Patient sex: M
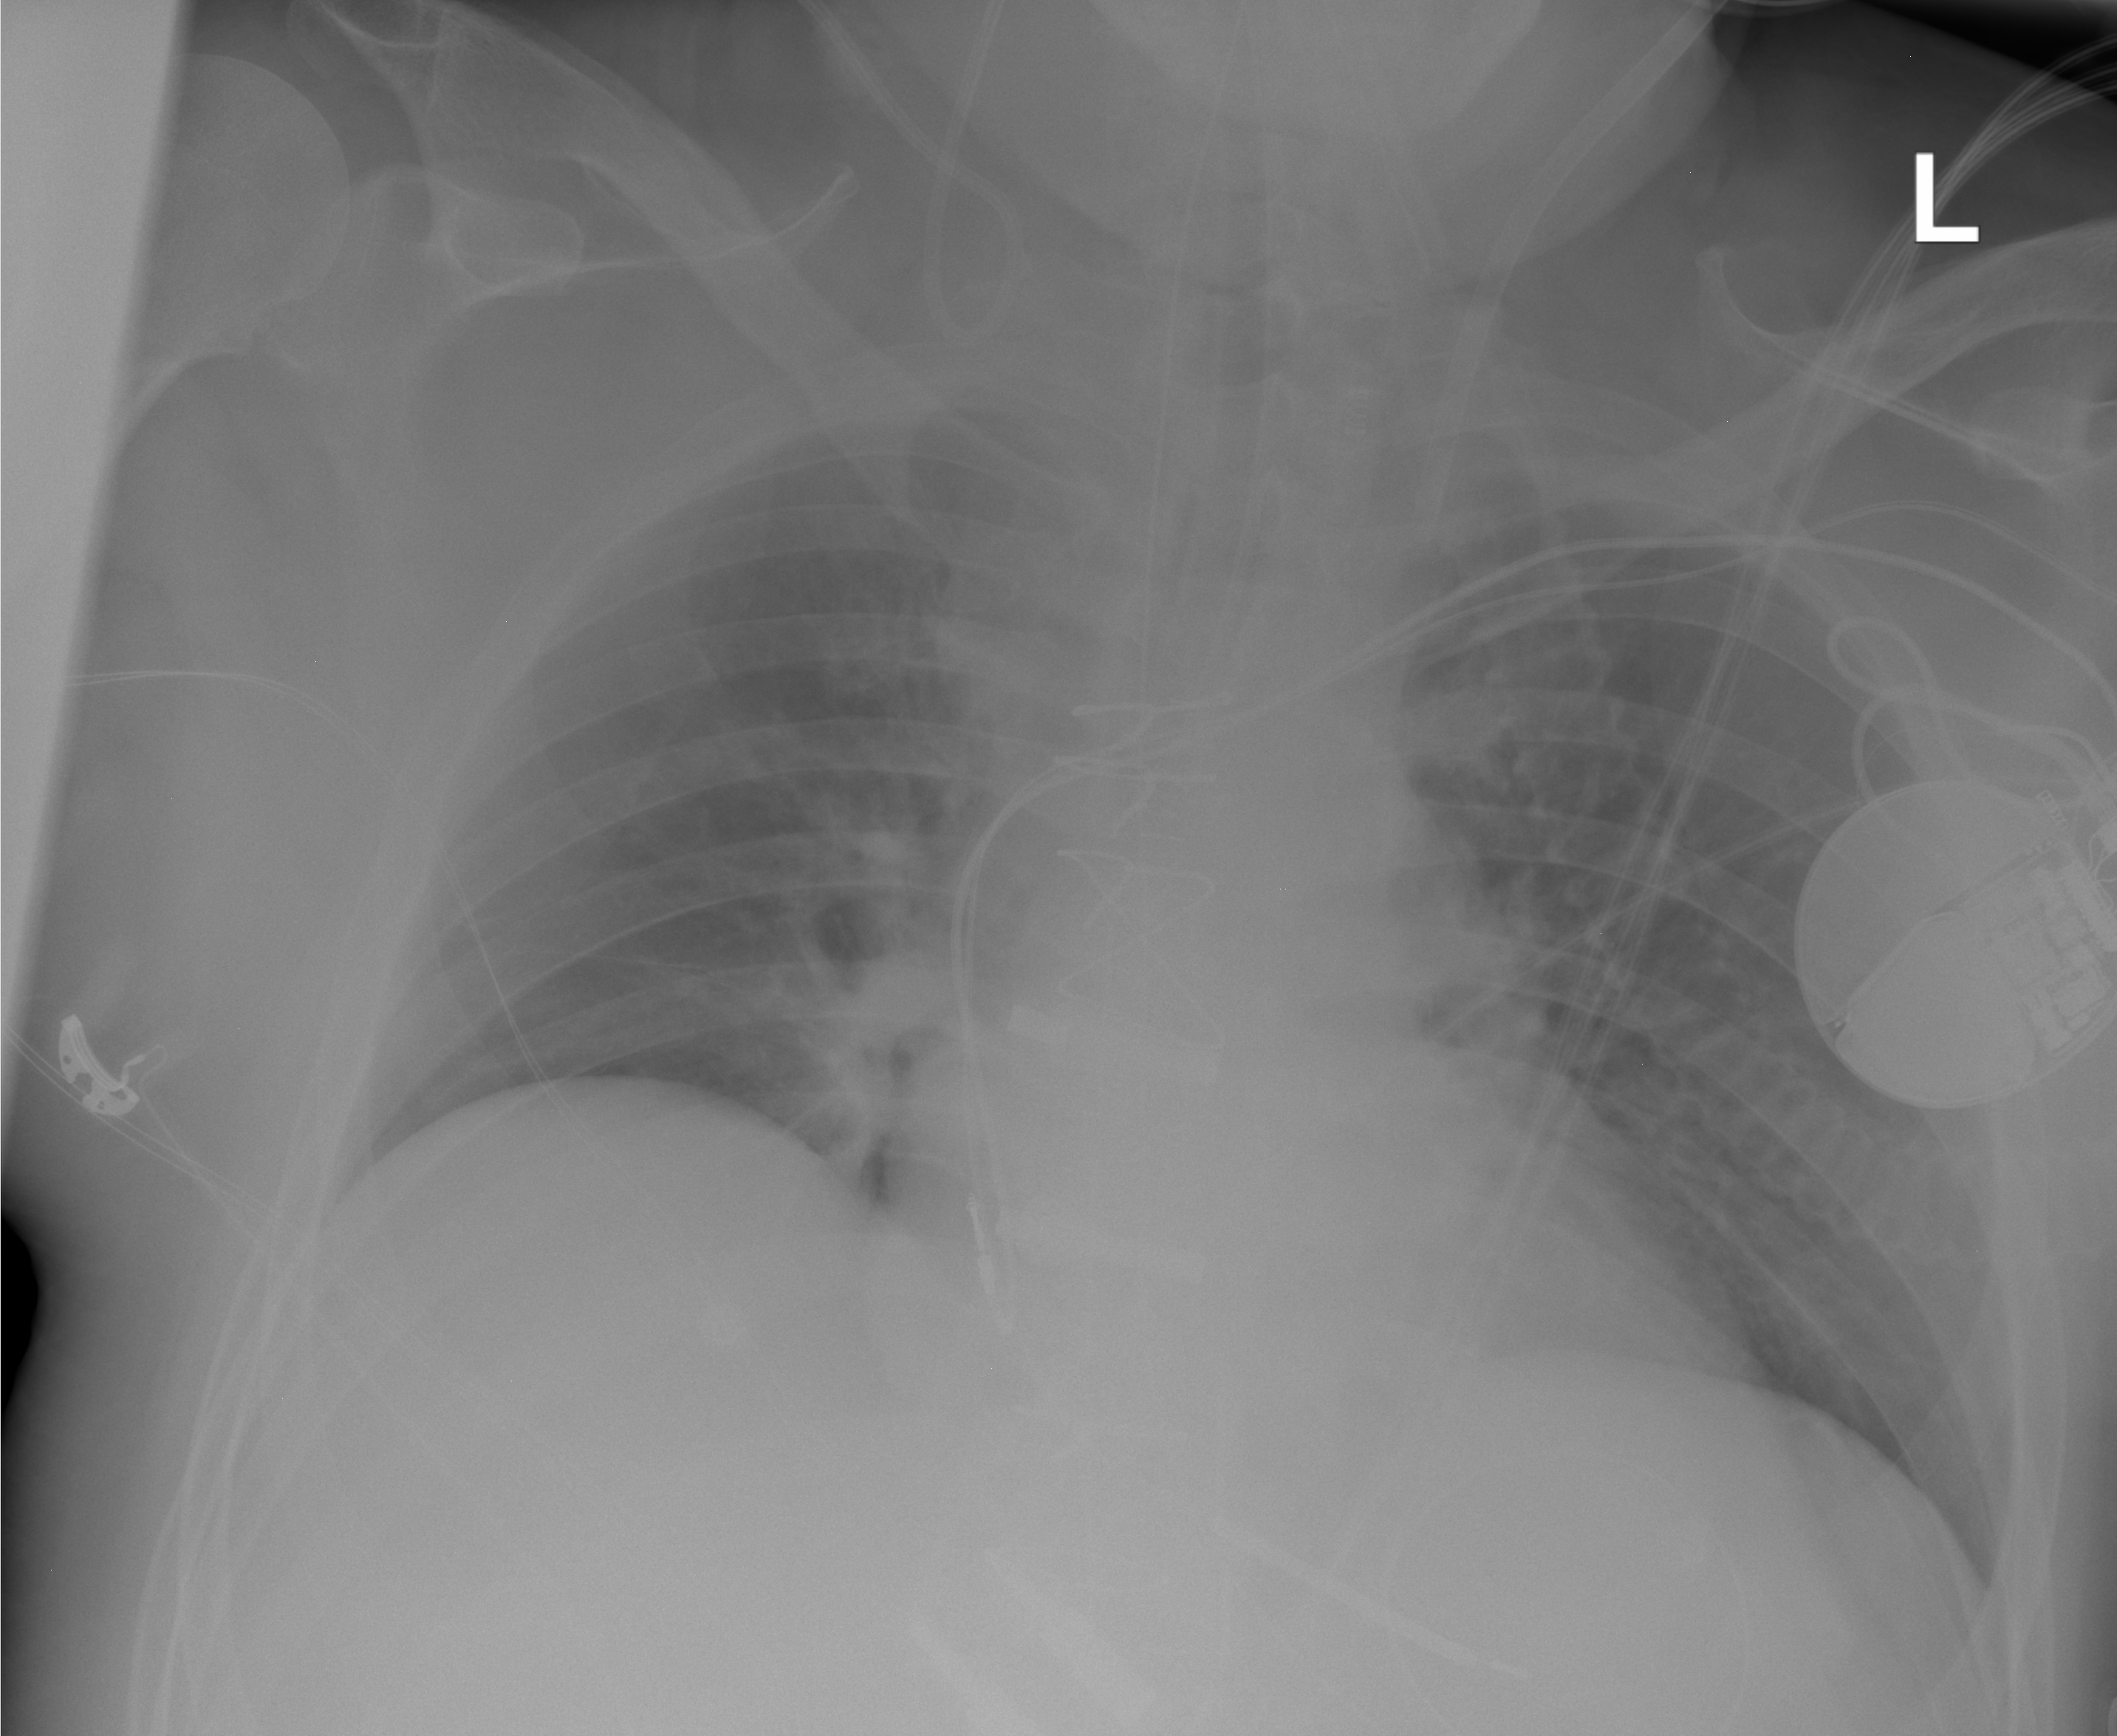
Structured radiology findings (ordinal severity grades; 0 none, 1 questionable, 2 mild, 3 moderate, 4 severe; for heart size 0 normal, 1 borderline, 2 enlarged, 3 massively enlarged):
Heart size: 0
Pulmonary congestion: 0
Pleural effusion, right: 0
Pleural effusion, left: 0
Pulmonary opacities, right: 0
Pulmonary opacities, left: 0
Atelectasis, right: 0
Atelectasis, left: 0